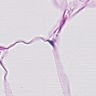
Metastatic tissue present: no